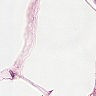
Metastatic tissue present: no